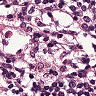
Metastatic tissue present: no